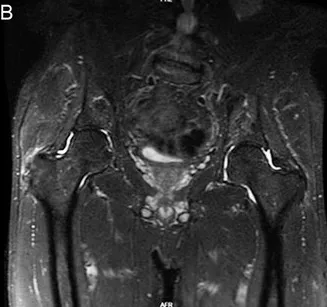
T2. Coronal magnetic resonance images show high-grade retracted tear of the right gluteus medius and gluteus minimus tendon.
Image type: radiology (mri)